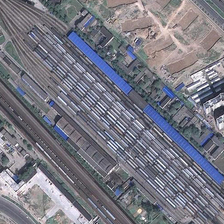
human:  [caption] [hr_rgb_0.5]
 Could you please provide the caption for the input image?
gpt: the roads are grey, the grass is green and the buildings are colorful .

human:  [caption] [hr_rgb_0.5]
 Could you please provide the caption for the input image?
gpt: several buildings are in two sides of a railway station .

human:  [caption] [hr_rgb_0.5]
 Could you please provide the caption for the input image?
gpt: several buildings are in two sides of a railway station .

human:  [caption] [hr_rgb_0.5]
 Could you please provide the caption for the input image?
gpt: there are some roads and some buildings with some grass .

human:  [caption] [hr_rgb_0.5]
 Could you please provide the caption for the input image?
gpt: there are some roads and some buildings with some grass .